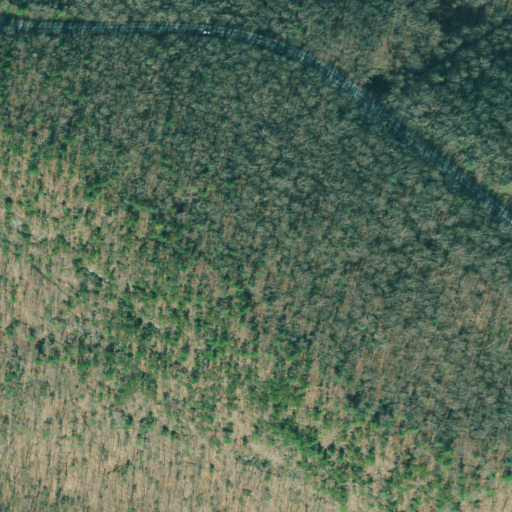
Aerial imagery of mountain in Georgia named Piney Mountain containing deciduous forest, mixed forest, open development, evergreen forest, and low intensity development